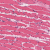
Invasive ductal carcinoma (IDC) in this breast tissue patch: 0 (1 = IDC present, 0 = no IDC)